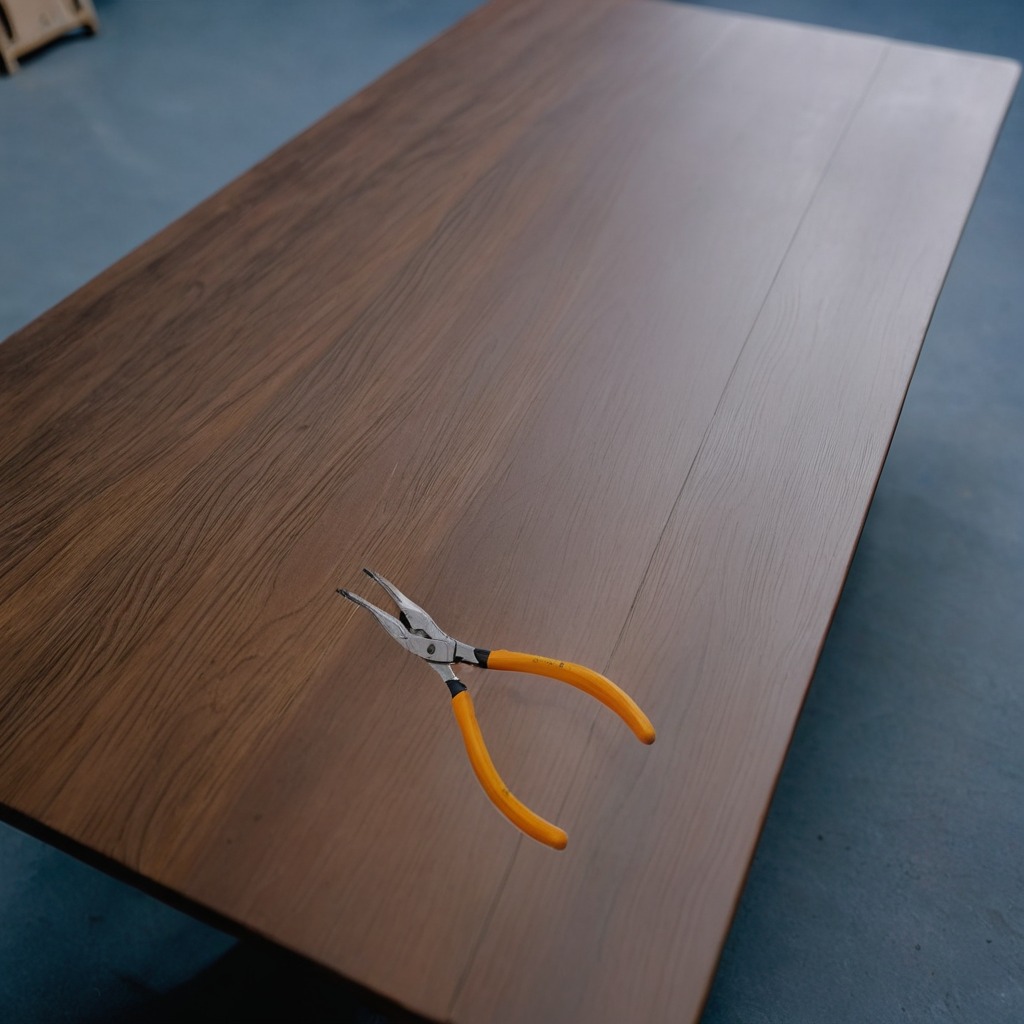
A plier is lying on the table.